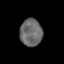
Tissue: skin
Cell type: Epithelial cells
Senescence score: 0.2755
Nuclear area (px): 595
Mean DAPI intensity: 104.889